Question: I can access any C# variable using <%= .... %> to select a class for a 'div'. But cannot use it for any Aspx item's Text property.
Here, the three aspx items fail to fetch the variable from C# part but divs are easily using that for selecting a CSS class
'''
<%@ Page Language="C#" AutoEventWireup="true" CodeBehind="WebForm1.aspx.cs" Inherits="test.WebForm1" %>
<!DOCTYPE html>
<html xmlns="http://www.w3.org/1999/xhtml">
<head runat="server">
<link href="site.css" rel="stylesheet" />
<title></title>
</head>
<body>
<form id="form1" runat="server">
<div>
<asp:TextBox ID="testBox" runat="server" Text="<%= test.TestClass.TestMethod() %>"></asp:TextBox>
bye bye world!
</div>
<div>
<asp:TextBox ID="TextBox2" runat="server" Text='<%= test.TestClass.TestMethod() %>'></asp:TextBox>
bye bye world!
</div>
<div class="<%=test.TestClass.CustomCSSClass() %>" >hello world! </div>
<div class='<%=test.TestClass.CustomCSSClass() %>' >hello world! </div>
<div class=<%=test.TestClass.CustomCSSClass() %> >hello world! </div>
</form>
</body>
</html>
'''
Output is:

As you can see, only divs are accepting <%= ... %> and they are styled. But Asp:TextBox items having issues and printing the C# code directly instead of the value.
Here is the CSS(not related but putting anyway):
'''
body {
}
.CustomCSSClass {
margin-top:50px;width:300px;height:200px;background-color:red;
}
'''
Here is the C# methods that Im testing:
'''
using System;
using System.Collections.Generic;
using System.Linq;
using System.Web;
namespace test
{
public class TestClass
{
public static string TestMethod()
{
return "ASPX and HTML and CSS";
}
public static string CustomCSSClass()
{
return "CustomCSSClass";
}
}
}
'''
While double-quote, single-quote and even quoteless versions work for selecting a style class, aspx fails to compile for quoteless version and other two are giving wrong results.
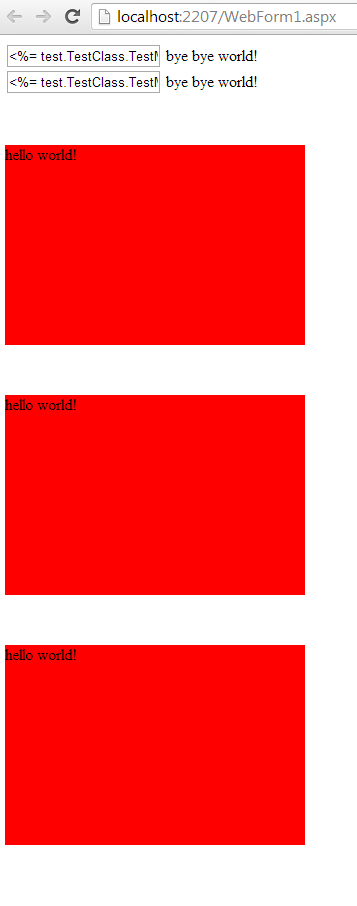
Answer: The '<%= ... %>' bee stings are short hand for calling 'Response.Write()'. In other words, their result goes directly to the output stream written to the browser. You can't assign it to the property of an ASP.Net control. ASP.Net controls are controls, meaning they have properties that are processed by the server before html is generated and later written to the response stream. The two items work at different levels of abstraction, and don't really fit well together.
If you want to set the text property of a control, do it in a code-behind file, or in a server-side method in your same file. If you don't want to have a code-behind file or server-side methods, then you don't need server-controls and can just use an html input element instead.